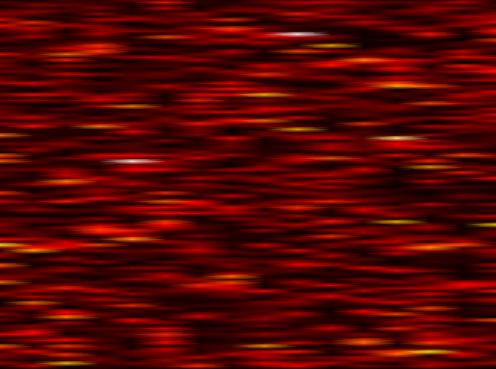
Label: FBMC